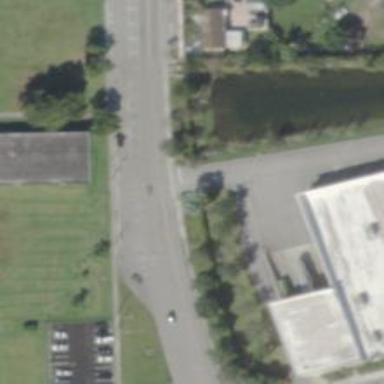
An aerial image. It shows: Asphalt footpath with unmarked crossing.